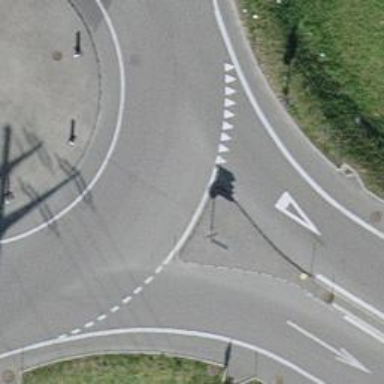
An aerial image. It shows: Roundabout on primary highway.